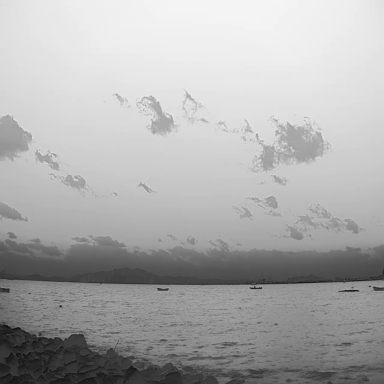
There are five bulk_carriers in the infrared image.